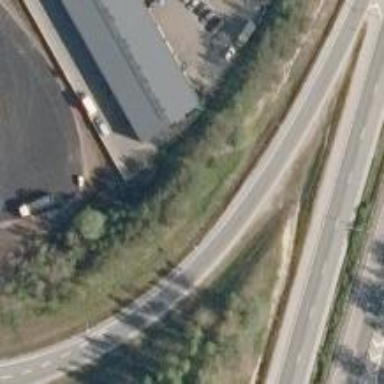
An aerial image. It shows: Trunk link highway with asphalt surface.